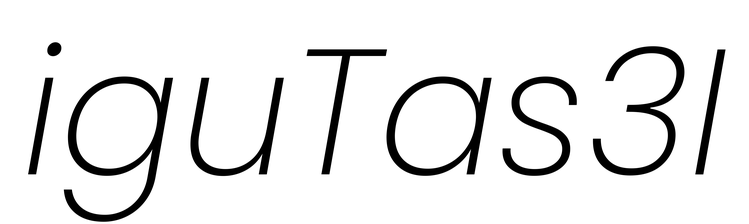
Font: Poppins-ExtraLightItalic